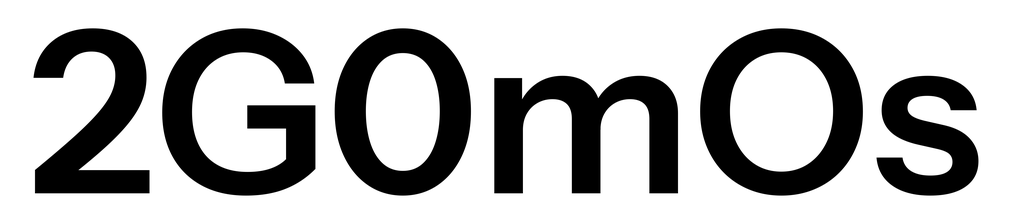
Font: InstrumentSans_SemiBold